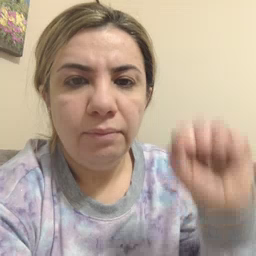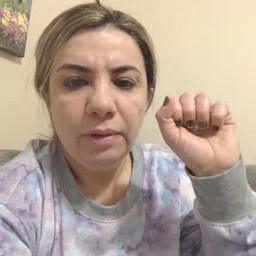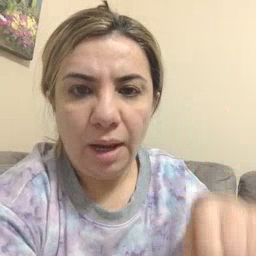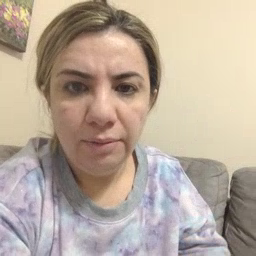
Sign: can